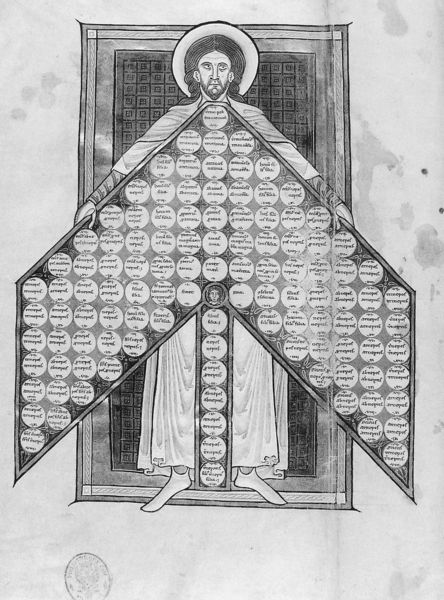
Titel: Gratian, Dekretum
Standort: Herkunftsort: Paris (EU - F)
Institution: Cambrai, Bibliothèque Municipale
Schlagwörter: fuß, gott, mann, umhang, weiß, grau, kleid, mund, ohr, schwarz, stirn, tür, zeichnung, tuch, karo, teppich, bart, wand, arme, augen, bibel, falten, gesicht, halten, rahmen, stehen, bild, hände, figur, gewand, mantel, stehend, ohren, kreis, rund, füße, schrift, liegen, schuhe, brauen, tor, foto, fotografie, glaube, kreuz, druck, schilder, schwarzweiß, text, kreise, stempel, namen, flecken, schein, heiligenschein, amulett, christus, grab, jesus, romanik, heiliger, zentrum, siegel, heilig, pfeil, insignien, zeichnng, glorie, buchmalerei, sprüche, heilgenschein, teppcih, stammbaum, täfelung, handhaltung, nasei, rche, hoffmung, organigram